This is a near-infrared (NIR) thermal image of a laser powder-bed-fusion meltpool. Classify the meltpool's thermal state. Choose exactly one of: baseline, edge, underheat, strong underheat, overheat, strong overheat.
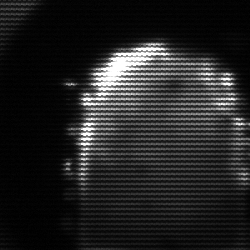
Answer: baseline